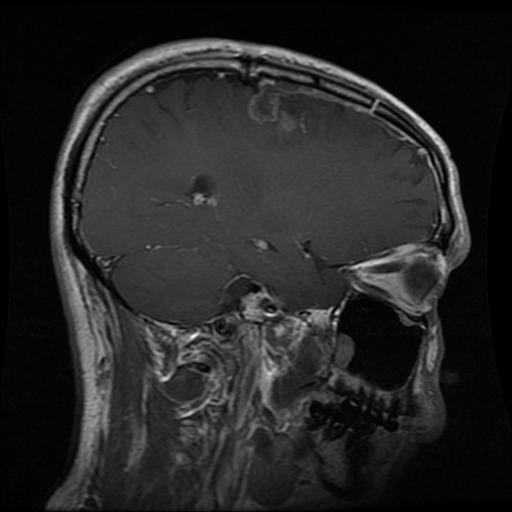
Label: glioma